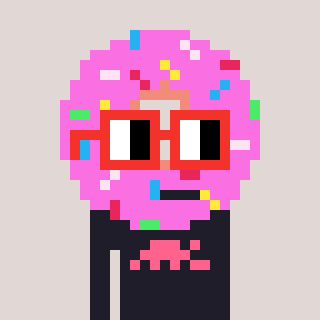
a pixel art character with square red glasses, a doughnut-shaped head and a grayscale-colored body on a warm background